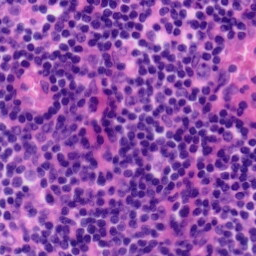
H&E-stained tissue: Tonsil